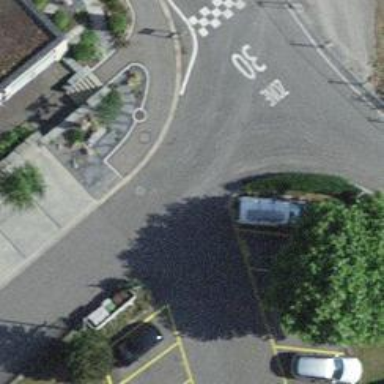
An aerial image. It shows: Kerb serving as barrier.